Question: My App is working, but there is a lot of repetative code.
I can't figure out how to refactor the GeometryReader also how could I change the code using a ForEach to comply with MVVM Design Pattern. Last should this be put into a vertical ScrollView?
Any direction would be great to learn how to write cleaner Swift code.
'''
import SwiftUI
struct ContentView: View {
let colorFriendship = LinearGradient(colors: [Color("ColorFriendshipLight"), Color("ColorFriendshipDark")], startPoint: .topLeading, endPoint: .bottomTrailing)
let colorWealth = LinearGradient(colors: [Color("ColorWealthLight"), Color("ColorWealthDark")], startPoint: .topLeading, endPoint: .bottomTrailing)
let colorEducation = LinearGradient(colors: [Color("ColorEducationLight"), Color("ColorEducationDark")], startPoint: .topLeading, endPoint: .bottomTrailing)
let colorCareer = LinearGradient(colors: [Color("ColorCareerLight"), Color("ColorCareerDark")], startPoint: .topLeading, endPoint: .bottomTrailing)
let colorFamily = LinearGradient(colors: [Color("ColorFamilyLight"), Color("ColorFamilyDark")], startPoint: .topLeading, endPoint: .bottomTrailing)
let colorHealth = LinearGradient(colors: [Color("ColorHealthLight"), Color("ColorHealthDark")], startPoint: .topLeading, endPoint: .bottomTrailing)
let colorSpirituality = LinearGradient(colors: [Color("ColorSpiritualityLight"), Color("ColorSpiritualityDark")], startPoint: .topLeading, endPoint: .bottomTrailing)
let colorCompose = LinearGradient(colors: [Color("ColorComposeLight"), Color("ColorComposeDark")], startPoint: .topLeading, endPoint: .bottomTrailing)
// Shadow Icons
private var radius = 7
private var xOffset = 6
private var yOffset = 6
var body: some View {
VStack {
NavigationView {
VStack {
HStack {
NavigationLink(destination: FriendshipListView()) {
VStack(alignment: .center) {
GeometryReader { geo in
Image("menu-icon-friendship")
.resizable()
.scaledToFit()
.frame(
width: geo.size.width,
height: geo.size.height)
.shadow(color: Color("ColorCareerDark"), radius: CGFloat(radius), x: CGFloat(xOffset), y: CGFloat(yOffset))
}
Text("Friendships")
.titleStyle()
}
.frame(maxWidth: .infinity, maxHeight: 110)
.padding(20)
.background(colorFriendship)
.cornerRadius(20)
}
NavigationLink(destination: WealthListView()) {
VStack(alignment: .center) {
GeometryReader { geo in
Image("menu-icon-wealth")
.resizable()
.scaledToFit()
.frame(
width: geo.size.width,
height: geo.size.height)
.shadow(color: Color("ColorWealthDark"), radius: CGFloat(radius), x: CGFloat(xOffset), y: CGFloat(yOffset))
}
Text("Wealth")
.titleStyle()
}
.frame(maxWidth: .infinity, maxHeight: 110)
.padding(20)
.background(colorWealth)
.cornerRadius(20)
}
}
HStack {
NavigationLink(destination: EducationListView()) {
VStack(alignment: .center) {
GeometryReader { geo in
Image("menu-icon-education")
.resizable()
.scaledToFit()
.frame(
width: geo.size.width,
height: geo.size.height)
.shadow(color: Color("ColorEducationDark"), radius: CGFloat(radius), x: CGFloat(xOffset), y: CGFloat(yOffset))
}
Text("Education")
.titleStyle()
}
.frame(maxWidth: .infinity, maxHeight: 110)
.padding(30)
.background(colorEducation)
.cornerRadius(20)
}
NavigationLink(destination: CareerListView()) {
VStack(alignment: .center) {
GeometryReader { geo in
Image("menu-icon-career")
.resizable()
.scaledToFit()
.frame(
width: geo.size.width,
height: geo.size.height)
.shadow(color: Color("ColorCareerDark"), radius: CGFloat(radius), x: CGFloat(xOffset), y: CGFloat(yOffset))
}
Text("Career")
.titleStyle()
}
.frame(maxWidth: .infinity, maxHeight: 110)
.padding(30)
.background(colorCareer)
.cornerRadius(20)
}
}
HStack {
NavigationLink(destination: FamilyListView()) {
VStack(alignment: .center) {
GeometryReader { geo in
Image("menu-icon-family")
.resizable()
.scaledToFit()
.frame(
width: geo.size.width,
height: geo.size.height)
.shadow(color: Color("ColorFamilyDark"), radius: CGFloat(radius), x: CGFloat(xOffset), y: CGFloat(yOffset))
}
Text("Family")
.titleStyle()
}
.frame(maxWidth: .infinity, maxHeight: 110)
.padding(30)
.background(colorFamily)
.cornerRadius(20)
}
NavigationLink(destination: HealthListView()) {
VStack(alignment: .center) {
GeometryReader { geo in
Image("menu-icon-health")
.resizable()
.scaledToFit()
.frame(
width: geo.size.width,
height: geo.size.height)
.shadow(color: Color("ColorHealthDark"), radius: CGFloat(radius), x: CGFloat(xOffset), y: CGFloat(yOffset))
}
Text("Health")
.titleStyle()
}
.frame(maxWidth: .infinity, maxHeight: 110)
.padding(30)
.background(colorHealth)
.cornerRadius(20)
}
}
HStack {
NavigationLink(destination: SpiritualityListView()) {
VStack(alignment: .center) {
GeometryReader { geo in
Image("menu-icon-spirituality")
.resizable()
.scaledToFit()
.frame(
width: geo.size.width,
height: geo.size.height)
.shadow(color: Color("ColorSpiritualityDark"), radius: CGFloat(radius), x: CGFloat(xOffset), y: CGFloat(yOffset))
}
Text("Spirituality")
.titleStyle()
}
.frame(maxWidth: .infinity, maxHeight: 110)
.padding(30)
.background(colorSpirituality)
.cornerRadius(20)
}
NavigationLink(destination: ComposeListView()) {
VStack(alignment: .center) {
GeometryReader { geo in
Image("menu-icon-compose")
.resizable()
.scaledToFit()
.frame(
width: geo.size.width,
height: geo.size.height)
.shadow(color: Color("ColorSpiritualityDark"), radius: CGFloat(radius), x: CGFloat(xOffset), y: CGFloat(yOffset))
}
Text("Compose")
.titleStyle()
}
.frame(maxWidth: .infinity, maxHeight: 110)
.padding(30)
.background(colorCompose)
.cornerRadius(20)
}
}
}
.navigationTitle("Main Menu")
}
}
.padding(.horizontal)
}
}
struct ContentView_Previews: PreviewProvider {
static var previews: some View {
ContentView()
}
}
// Custom modifiers
// MenuTitle
struct MenuTitle: ViewModifier {
func body(content: Content) -> some View {
content
.font(.system(.title2, design: .rounded))
.foregroundColor(.white)
.fontWeight(.regular)
.shadow(color: Color(.black), radius: 7, x: 2, y: 2)
}
}
extension View {
func titleStyle() -> some View {
modifier(MenuTitle())
}
}
// Struct List Views
struct FriendshipListView:View {
var body: some View {
Text("Friendship List")
}
}
struct WealthListView:View {
var body: some View {
Text("Wealth List")
}
}
struct EducationListView:View {
var body: some View {
Text("Education List")
}
}
struct CareerListView:View {
var body: some View {
Text("Career List")
}
}
struct FamilyListView:View {
var body: some View {
Text("Family List")
}
}
struct HealthListView:View {
var body: some View {
Text("Health List")
}
}
struct SpiritualityListView:View {
var body: some View {
Text("Spirituality List")
}
}
struct ComposeListView:View {
var body: some View {
Text("Compose List")
}
}
'''

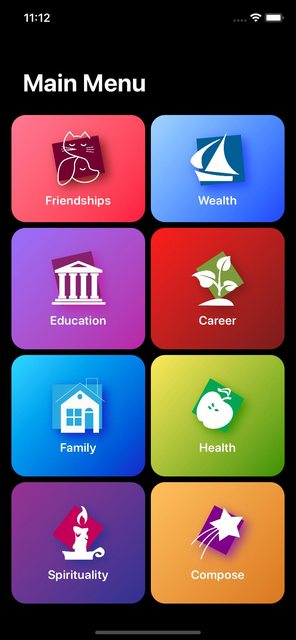
Answer: To restructure this you would first need to create some sort of datamodel that holds the different informations related to each topic you want to display.
## Disclaimer:
I'm not going to post a complete working example. So no need in asking for one. But I will try to point you in the correct direction.
---
First create an enum that defines all the different topics you want to display. I implemented only 2 cases and not all properties but the idea behind it should become clear.
'''
enum Topic: CaseIterable, Identifiable{
// all the topics
case friendship, wealth
// to conform to Identifiable
var id: Topic { self }
// create the background gradient
var background: LinearGradient{
switch self{
case .friendship:
return LinearGradient(colors: [Color("ColorFriendshipLight"), Color("ColorFriendshipDark")], startPoint: .topLeading, endPoint: .bottomTrailing)
case .wealth:
return LinearGradient(colors: [Color("ColorWealthLight"), Color("ColorWealthDark")], startPoint: .topLeading, endPoint: .bottomTrailing)
}
}
// the image names
var imagename: String{
switch self{
case .friendship:
return "menu-icon-friendship"
case .wealth:
return "menu-icon-wealth"
}
}
// here you create the target view. If the views need to get properties set, you can give your enum cases assosiated values and add them during initialization
@ViewBuilder
var targetView: some View{
switch self{
case .friendship:
FriendshipListView()
case .wealth:
WealthListView()
}
}
}
'''
and using a 'LazyVGrid' the Views become pretty simple:
'''
struct ContentView: View{
let columns = [GridItem(.flexible()), .init(.flexible())]
var body: some View{
NavigationView{
ScrollView{
LazyVGrid(columns: columns) {
// iterate over all topics
ForEach(Topic.allCases){ topic in
// create you reusable view and pass the data into it
CardView(topic: topic)
}
}
}
}
}
}
// this view will be reused for displayin the topics
struct CardView: View{
let topic: Topic
// Shadow Icons
private let radius = 7
private let xOffset = 6
private let yOffset = 6
var body: some View{
NavigationLink(destination: topic.targetView) {
VStack(alignment: .center) {
// I don't think you need the geometry reader here but
// I don't know how your view will look without it
GeometryReader { geo in
Image(topic.imagename)
.resizable()
.scaledToFit()
.frame(
width: geo.size.width,
height: geo.size.height)
.shadow(color: topic.shadowColor, radius: CGFloat(radius), x: CGFloat(xOffset), y: CGFloat(yOffset))
}
Text(topic.title)
.titleStyle()
}
.frame(maxWidth: .infinity, maxHeight: 110)
.padding(30)
.background(topic.background)
.cornerRadius(20)
}
}
}
'''